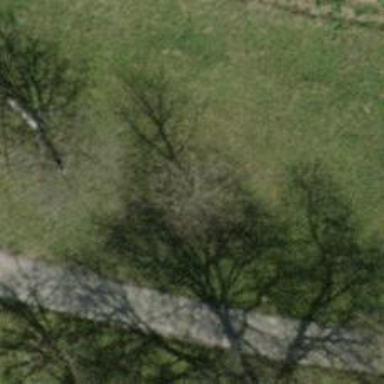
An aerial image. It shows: Urban area featuring tree as natural element.